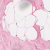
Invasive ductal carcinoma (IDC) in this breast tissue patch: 0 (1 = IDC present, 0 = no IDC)